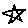
Label: star